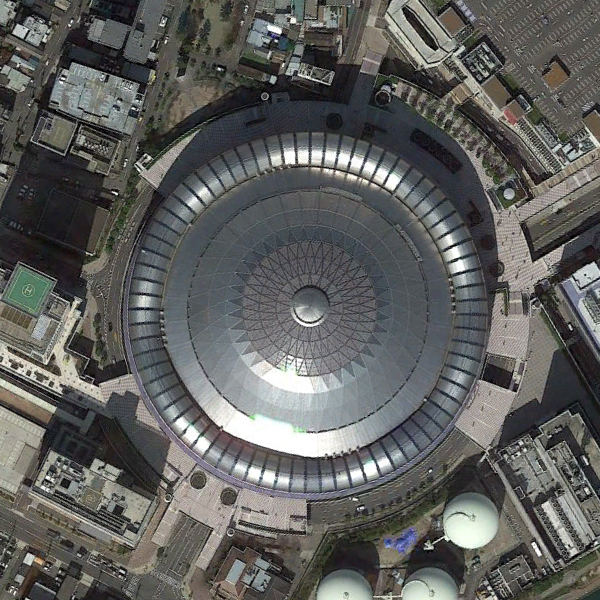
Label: Center